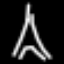
Label: The Eiffel Tower